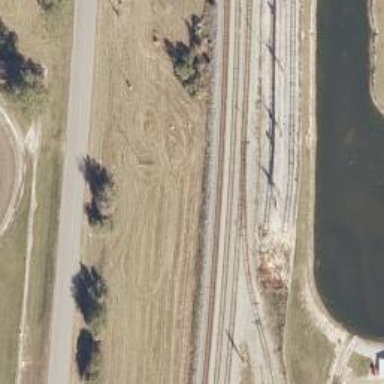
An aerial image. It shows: Railway siding with rails.